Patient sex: M
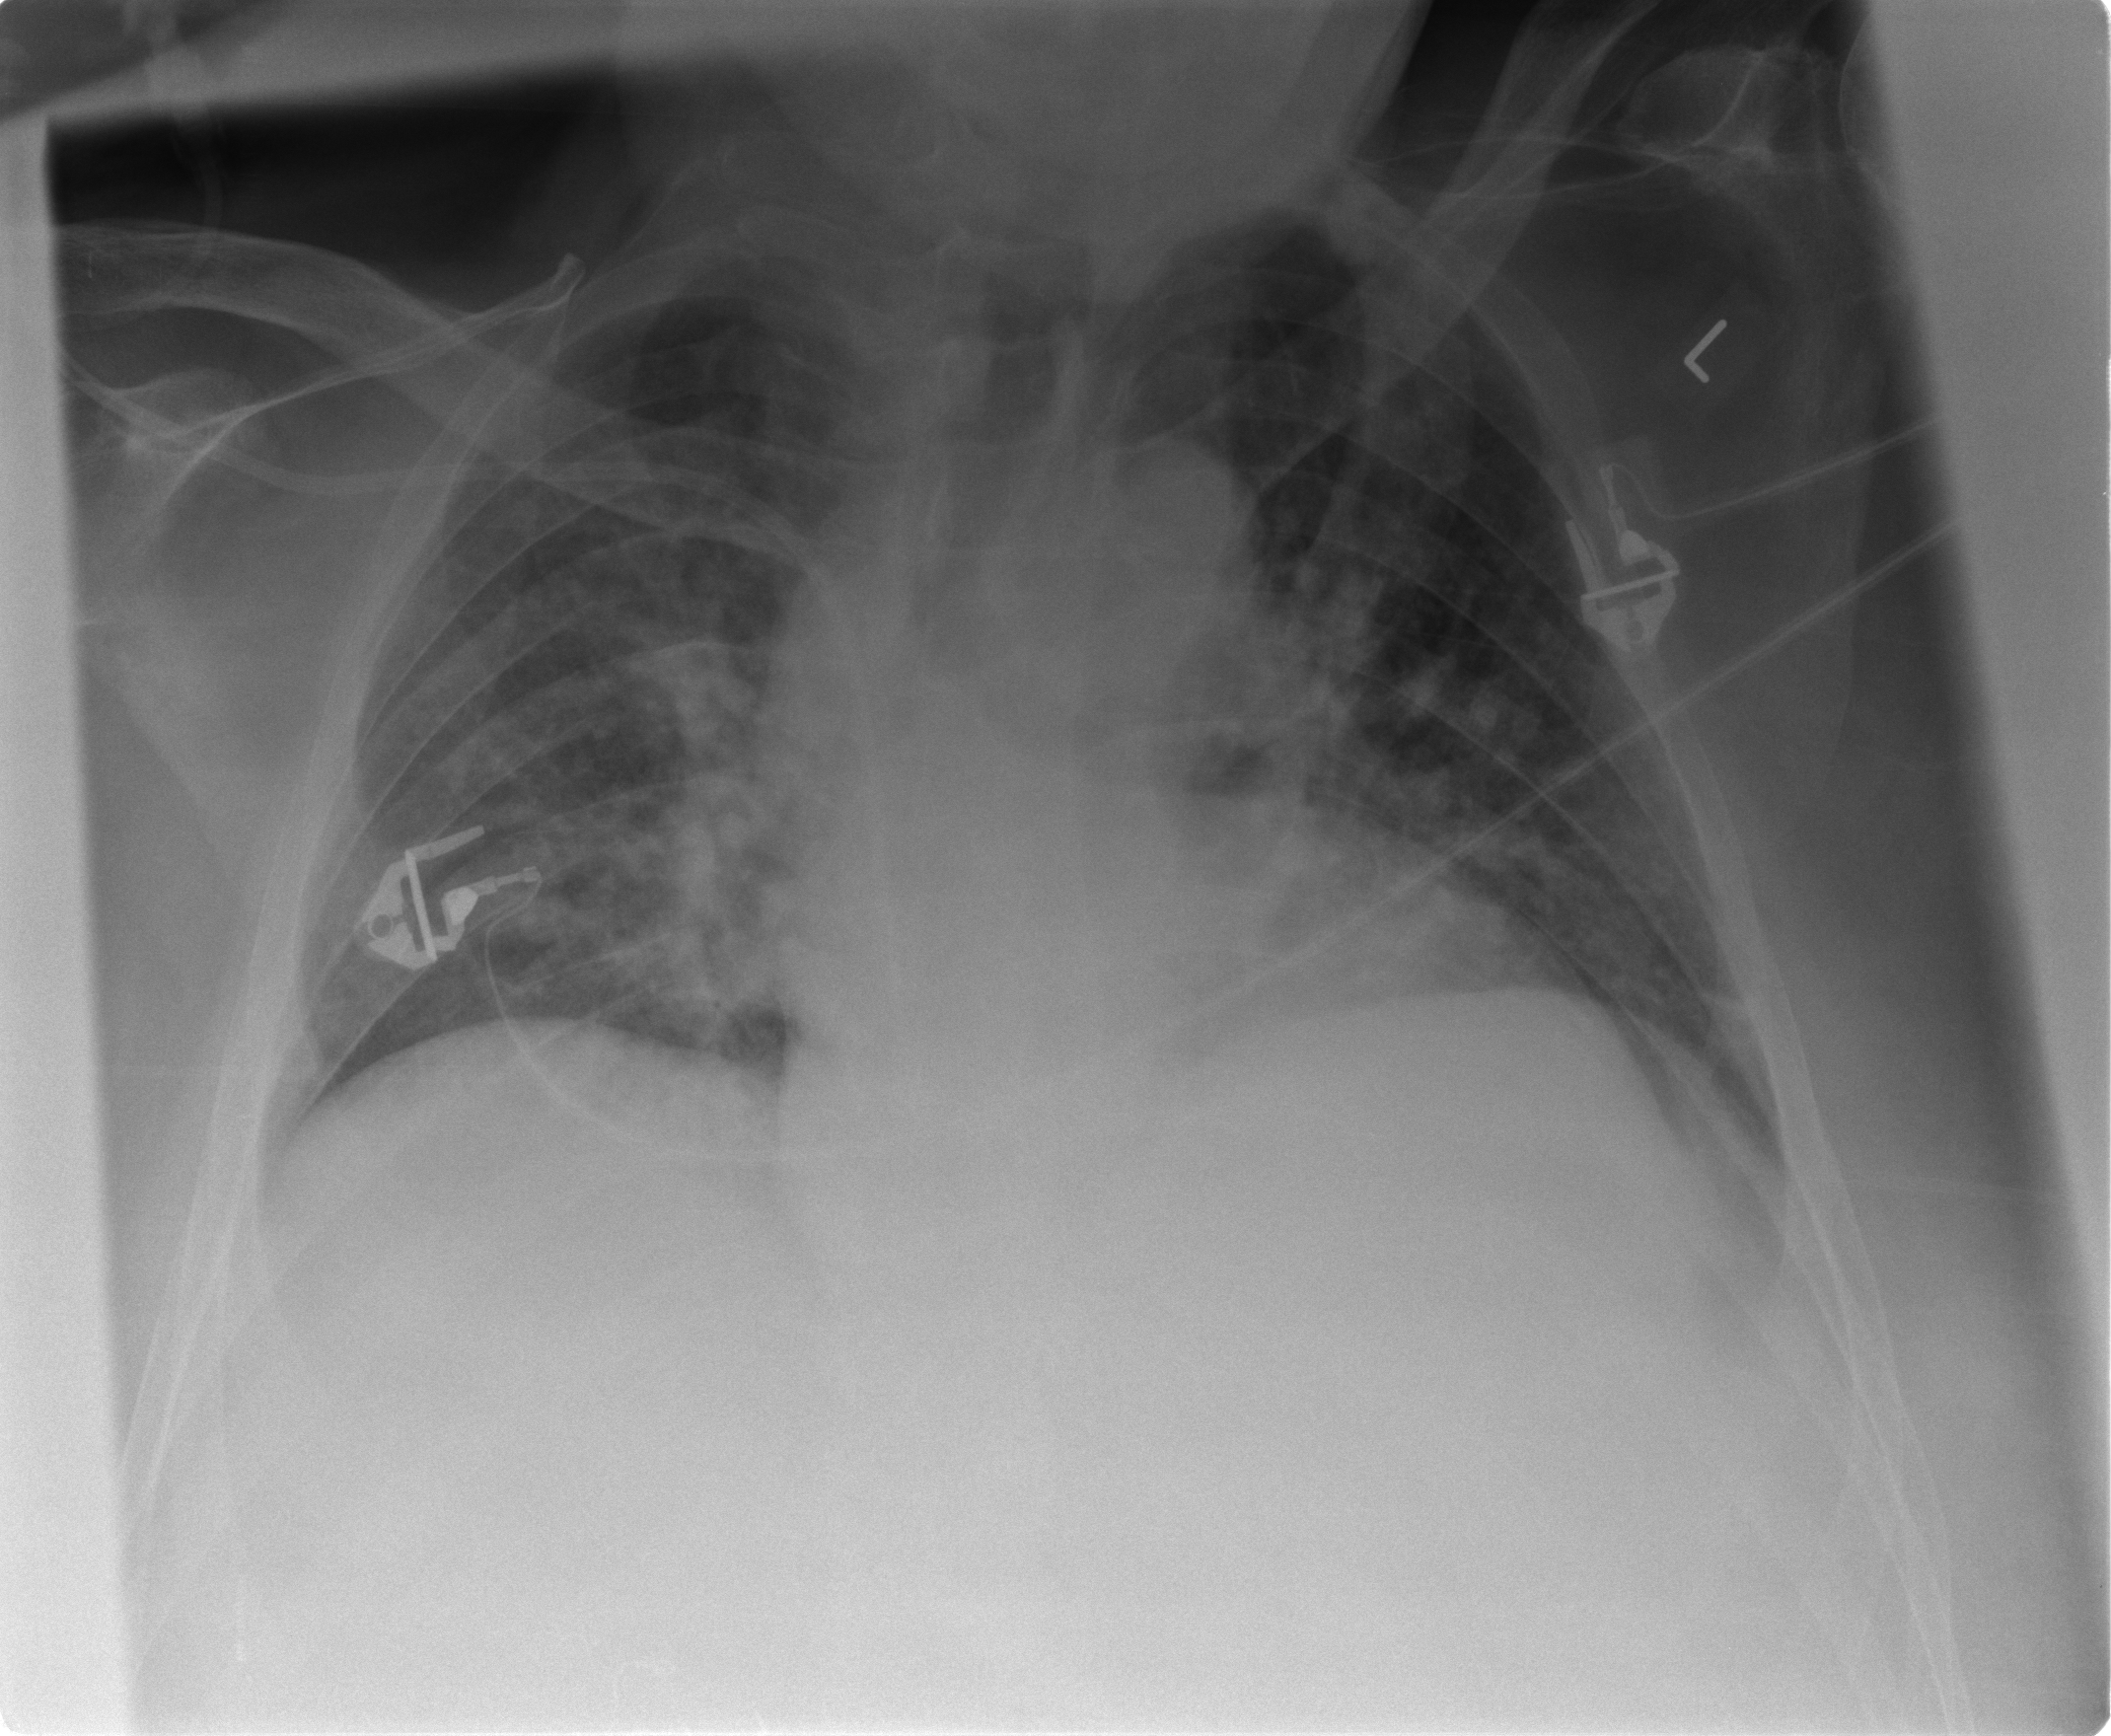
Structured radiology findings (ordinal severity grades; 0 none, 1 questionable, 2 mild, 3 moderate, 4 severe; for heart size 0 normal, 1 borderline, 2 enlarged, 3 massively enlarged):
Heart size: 0
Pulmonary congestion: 2
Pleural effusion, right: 0
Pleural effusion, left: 0
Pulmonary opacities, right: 2
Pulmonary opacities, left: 1
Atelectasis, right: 2
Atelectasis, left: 1